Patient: sex F, age 56
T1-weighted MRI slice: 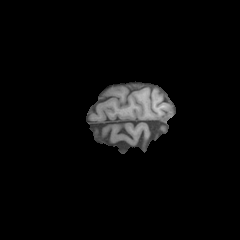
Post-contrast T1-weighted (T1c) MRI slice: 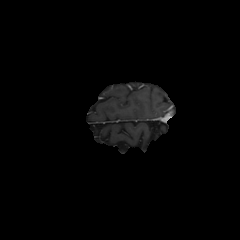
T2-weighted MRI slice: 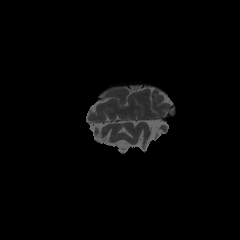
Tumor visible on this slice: no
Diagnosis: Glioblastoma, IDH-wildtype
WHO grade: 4